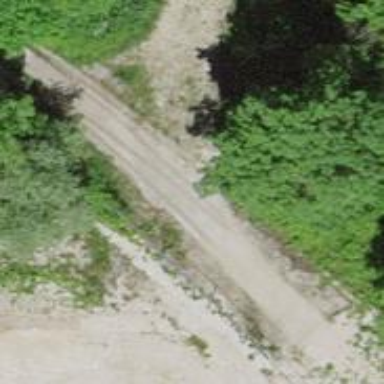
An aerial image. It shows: Abandoned railway spur with one track.